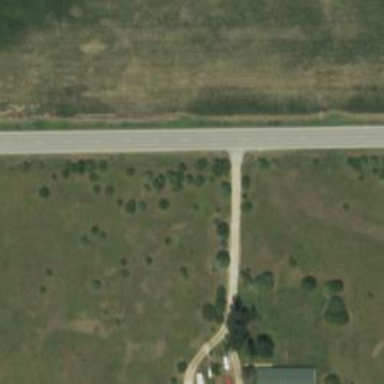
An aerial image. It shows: Tertiary road.